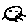
Label: cat